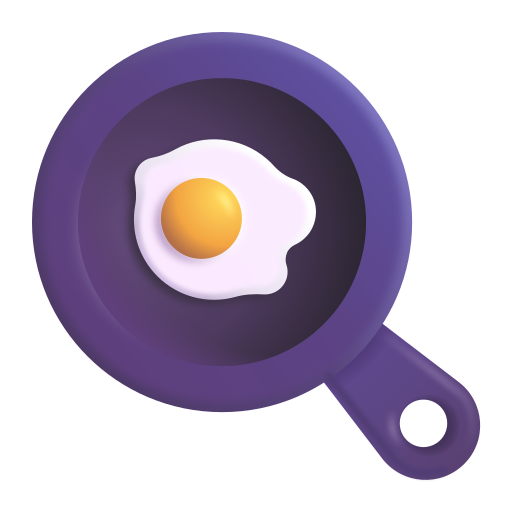
cooking color